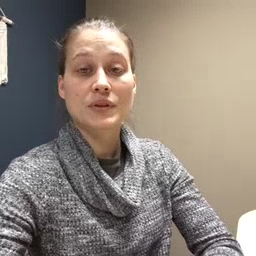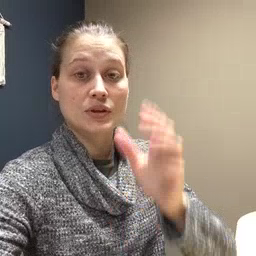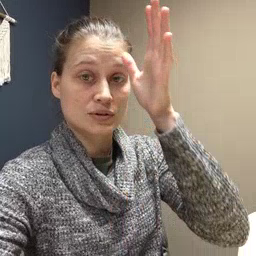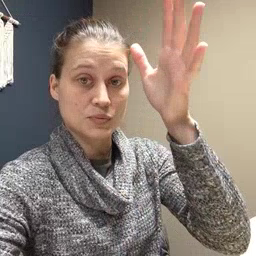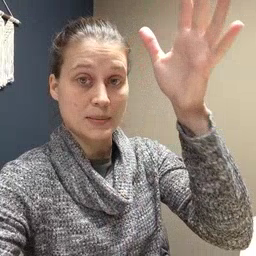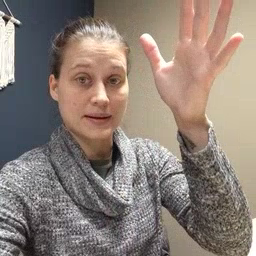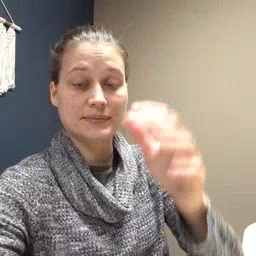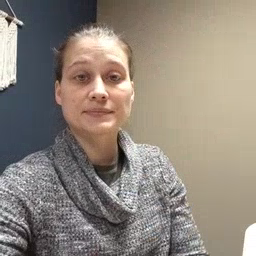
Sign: grandpa